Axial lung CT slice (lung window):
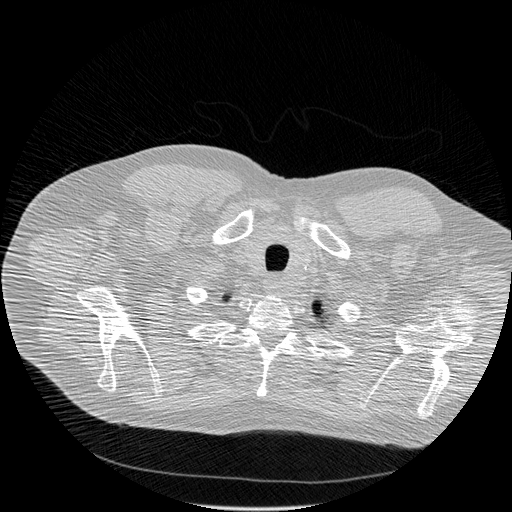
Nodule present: no